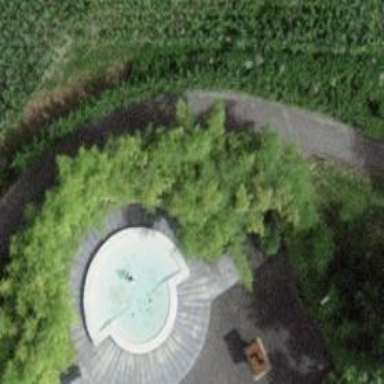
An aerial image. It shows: Beautiful fountain.